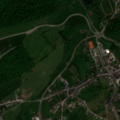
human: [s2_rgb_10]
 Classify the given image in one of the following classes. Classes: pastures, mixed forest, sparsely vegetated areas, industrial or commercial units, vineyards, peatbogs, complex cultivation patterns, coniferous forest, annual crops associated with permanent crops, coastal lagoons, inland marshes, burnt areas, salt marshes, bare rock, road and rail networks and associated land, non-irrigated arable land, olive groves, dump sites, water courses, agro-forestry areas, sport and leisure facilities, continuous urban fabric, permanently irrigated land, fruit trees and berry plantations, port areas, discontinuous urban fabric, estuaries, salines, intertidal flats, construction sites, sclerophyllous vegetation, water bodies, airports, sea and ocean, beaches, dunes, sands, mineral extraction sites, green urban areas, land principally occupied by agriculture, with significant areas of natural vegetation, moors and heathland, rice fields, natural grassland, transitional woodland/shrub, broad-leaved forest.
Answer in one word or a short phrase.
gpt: discontinuous urban fabric, non-irrigated arable land, pastures, complex cultivation patterns, broad-leaved forest